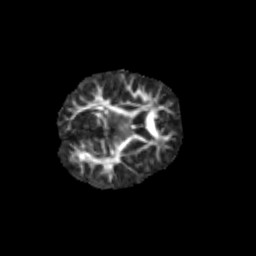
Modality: FA
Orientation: axial
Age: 6
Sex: female
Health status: healthy